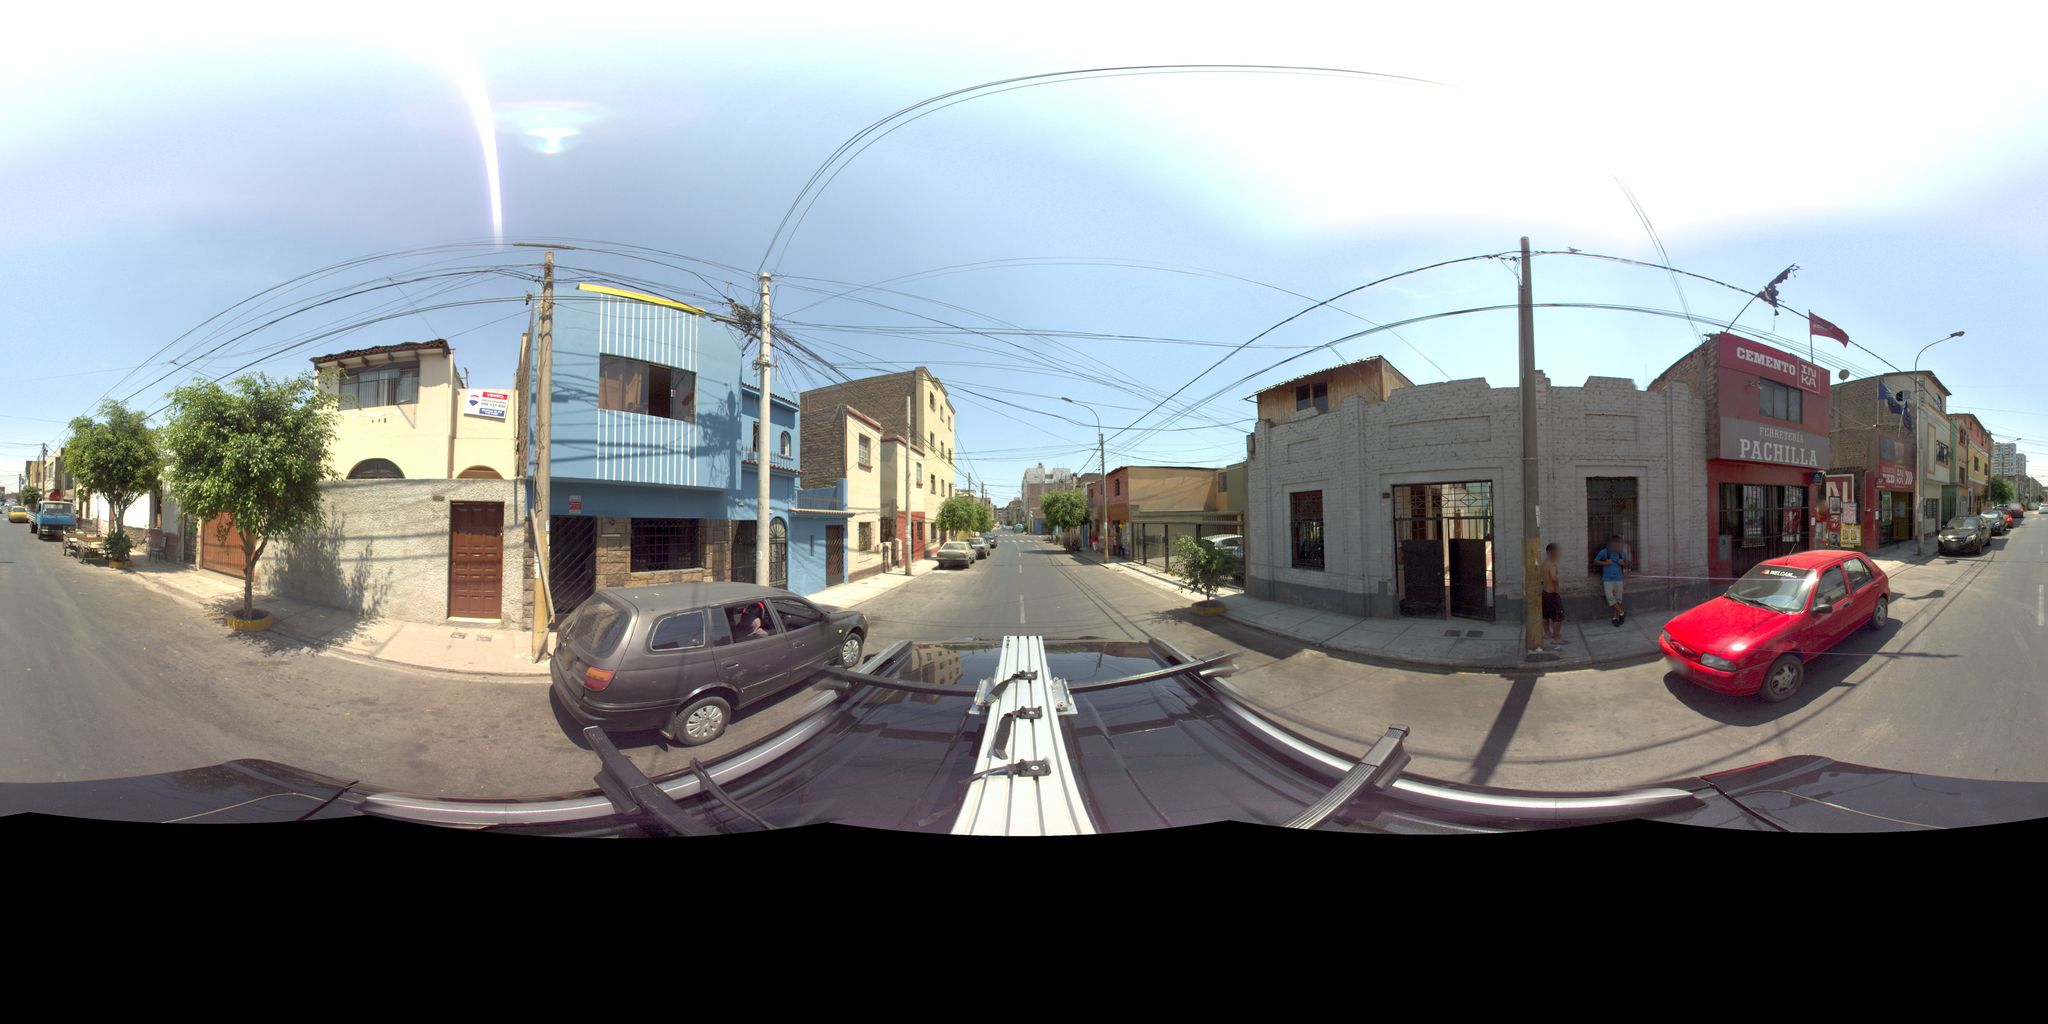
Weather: clear
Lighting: day
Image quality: good
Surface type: driving surface
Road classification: residential
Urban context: urban centre
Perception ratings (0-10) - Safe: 0.68, Lively: 5.97, Beautiful: 2.61, Boring: 0.8, Depressing: 8.01, Wealthy: 2.47